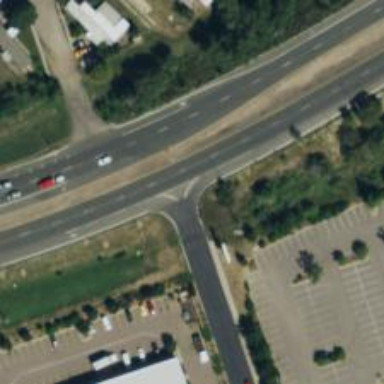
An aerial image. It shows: Primary link road with asphalt surface.